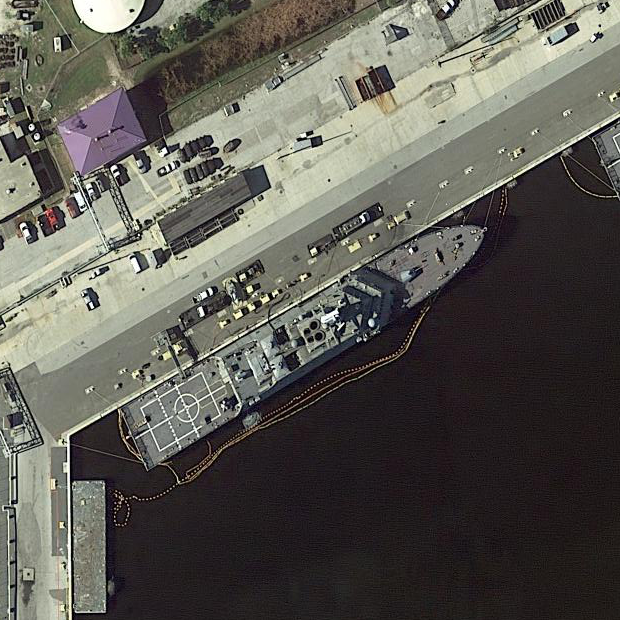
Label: cruiser